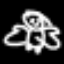
Label: angel